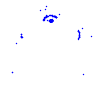
Particle: kaon